Here is the time-frequency (STFT) view of a rotor kit's vibration measurement. What is the most likely rotor condition (normal, misalignment, unbalance, looseness)?
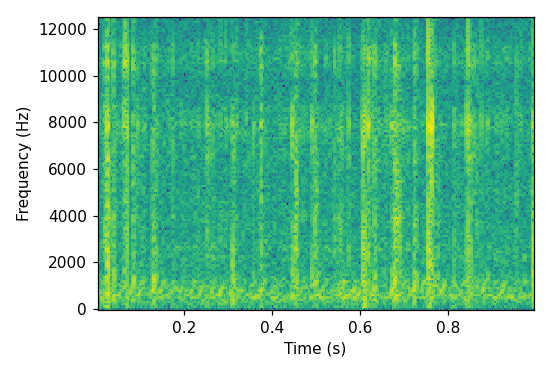
Answer: normal